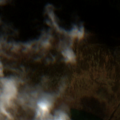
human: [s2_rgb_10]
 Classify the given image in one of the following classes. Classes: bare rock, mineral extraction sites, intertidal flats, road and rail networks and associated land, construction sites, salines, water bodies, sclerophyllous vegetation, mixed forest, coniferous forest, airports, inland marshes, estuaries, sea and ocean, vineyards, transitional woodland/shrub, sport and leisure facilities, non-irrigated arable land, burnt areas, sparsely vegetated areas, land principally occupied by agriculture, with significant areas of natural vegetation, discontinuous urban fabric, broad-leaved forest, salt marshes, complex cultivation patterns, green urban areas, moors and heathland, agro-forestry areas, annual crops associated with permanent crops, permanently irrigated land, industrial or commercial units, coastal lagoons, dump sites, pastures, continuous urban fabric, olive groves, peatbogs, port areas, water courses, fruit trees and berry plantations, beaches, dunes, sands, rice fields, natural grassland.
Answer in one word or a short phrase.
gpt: moors and heathland, transitional woodland/shrub, peatbogs